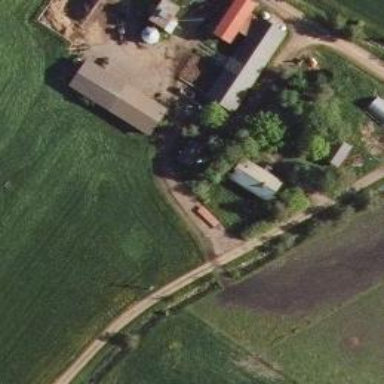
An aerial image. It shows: Farmyard area.